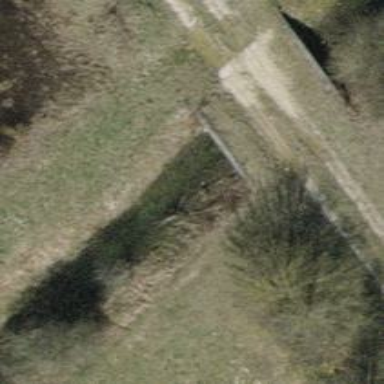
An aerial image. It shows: Culvert tunnel under ditch.